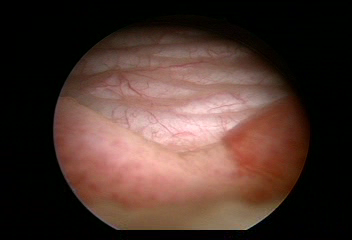
Modality: WLC
Class: Normal mucosa
Bladder cancer association: No